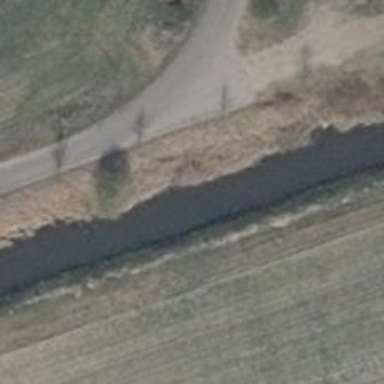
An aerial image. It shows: Culvert tunnel.